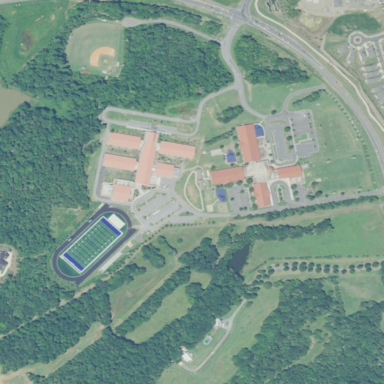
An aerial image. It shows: School.